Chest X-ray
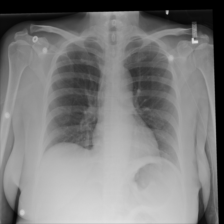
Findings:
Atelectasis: negative
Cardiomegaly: negative
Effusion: negative
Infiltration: negative
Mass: negative
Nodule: negative
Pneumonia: negative
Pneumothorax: negative
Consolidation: negative
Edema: negative
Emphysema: negative
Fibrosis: negative
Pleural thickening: negative
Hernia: negative